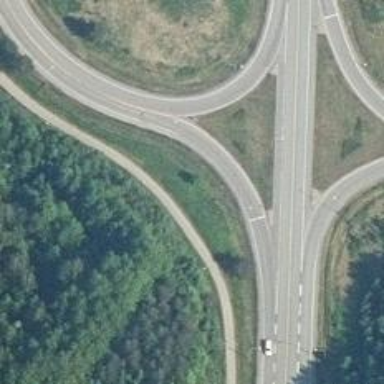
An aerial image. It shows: Trunk link highway.